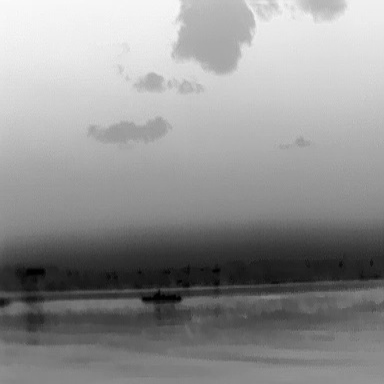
There is a warship in the infrared image.